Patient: sex F, age 33
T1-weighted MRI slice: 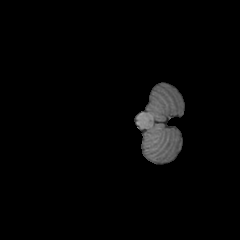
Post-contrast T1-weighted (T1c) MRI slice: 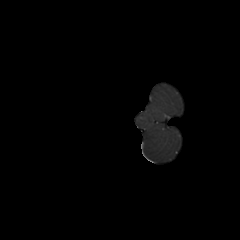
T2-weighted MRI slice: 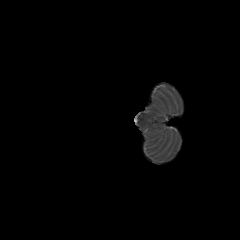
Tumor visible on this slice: no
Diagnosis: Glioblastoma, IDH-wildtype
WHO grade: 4